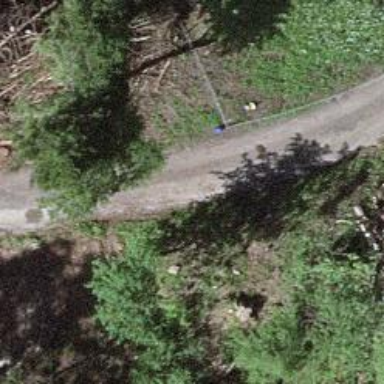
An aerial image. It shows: Brown bench.